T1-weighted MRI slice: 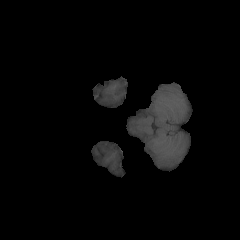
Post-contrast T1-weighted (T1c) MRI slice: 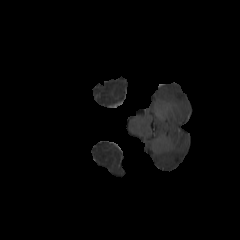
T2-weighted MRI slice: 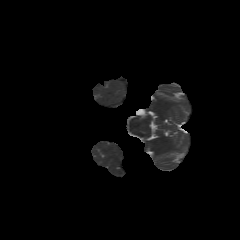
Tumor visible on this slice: no